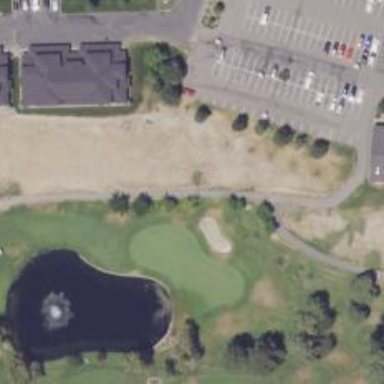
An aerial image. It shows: Path for both road and golf.